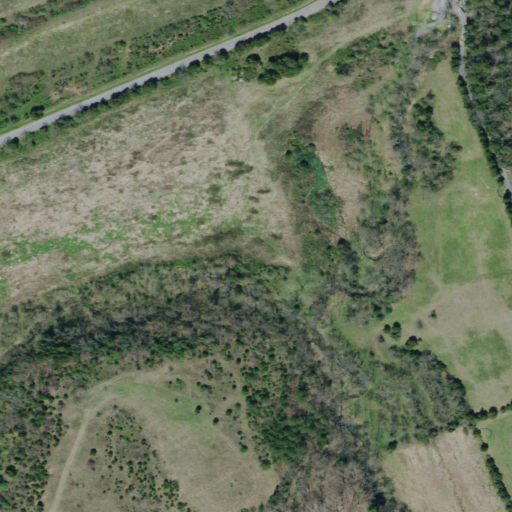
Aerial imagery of valley in Tennessee named Cross Valley containing pasture, deciduous forest, open development, mixed forest, and evergreen forest